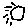
Label: sun